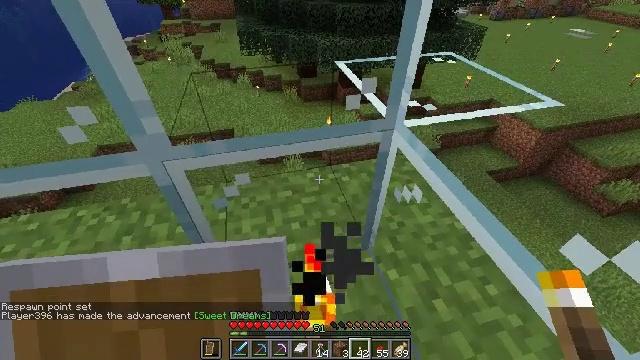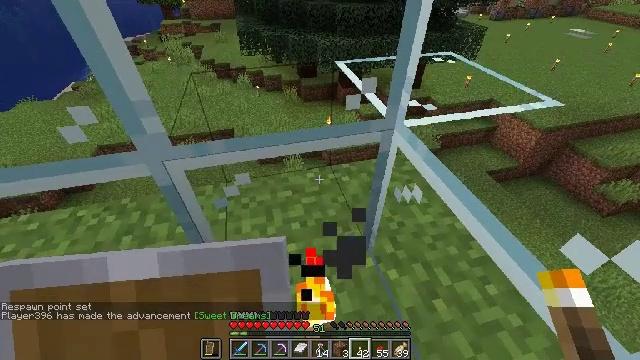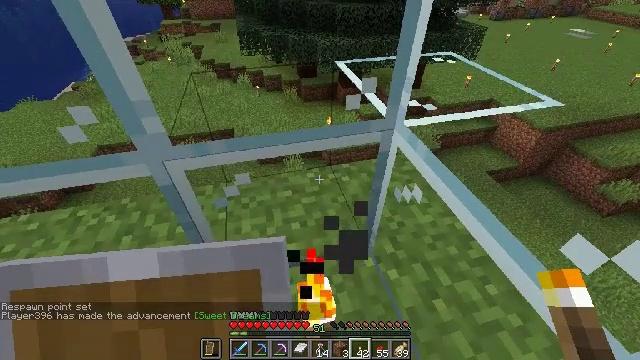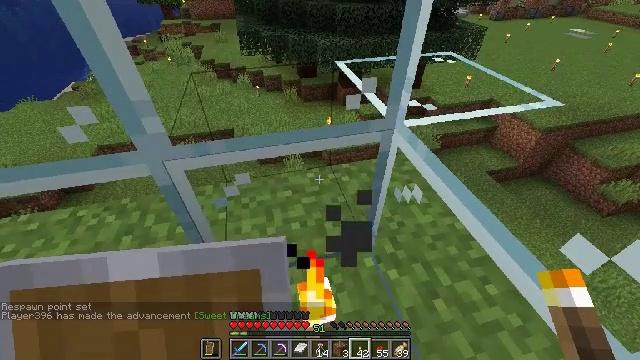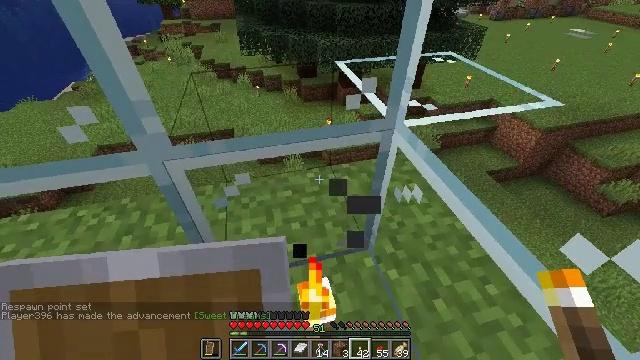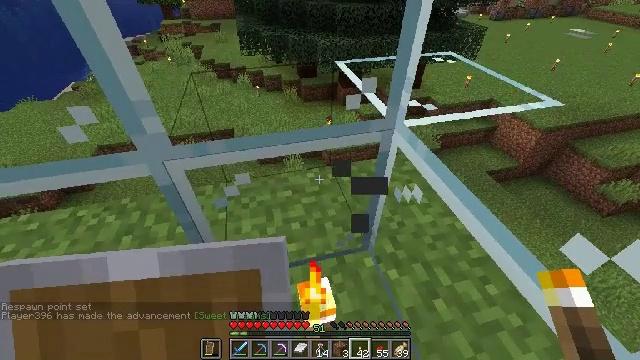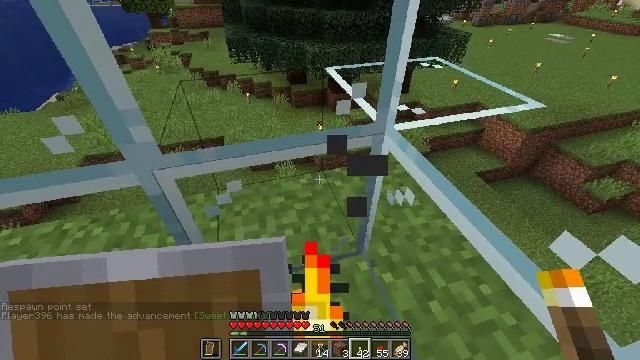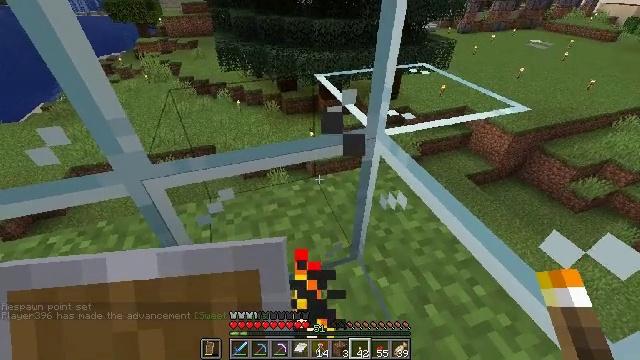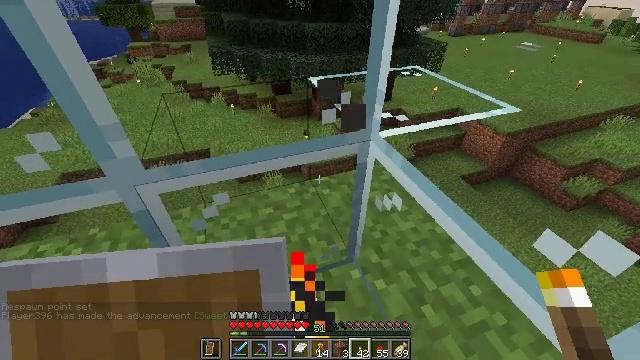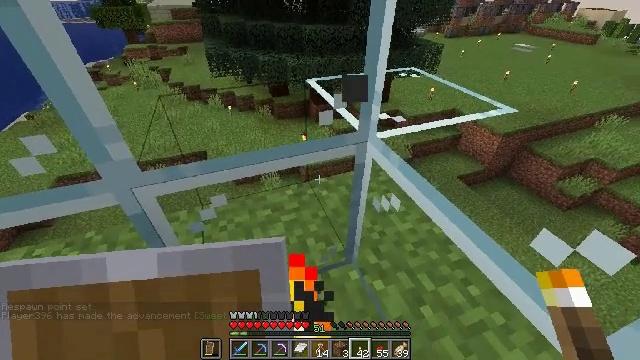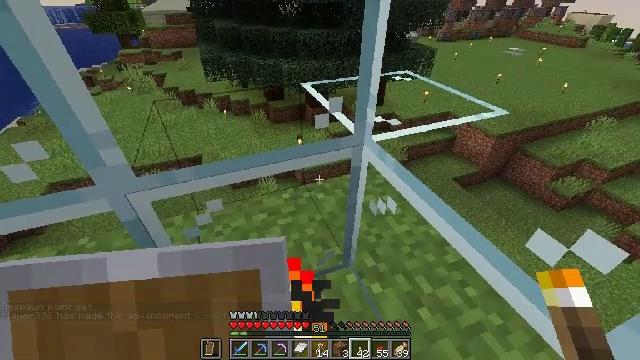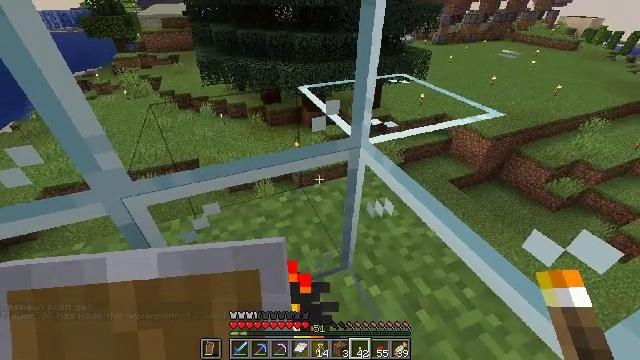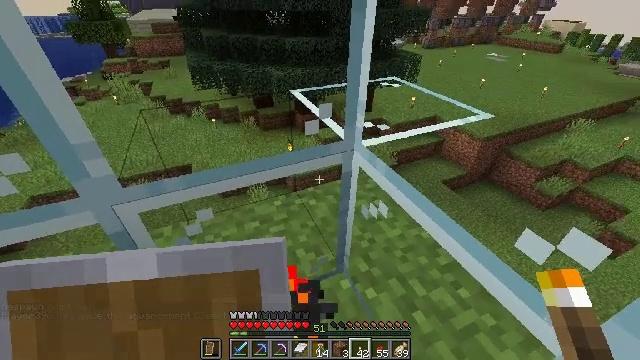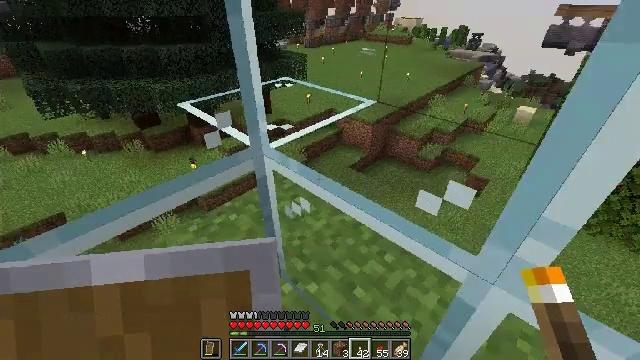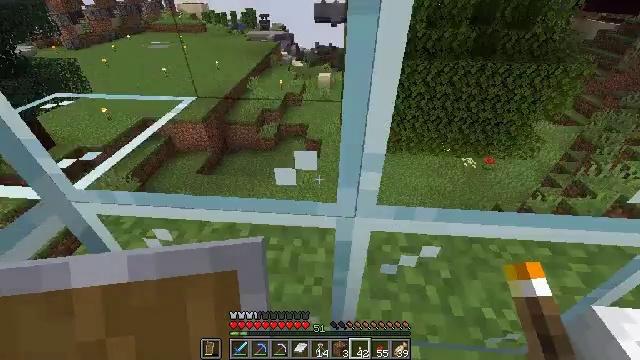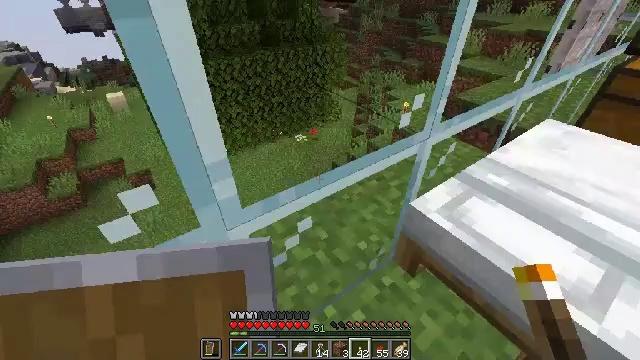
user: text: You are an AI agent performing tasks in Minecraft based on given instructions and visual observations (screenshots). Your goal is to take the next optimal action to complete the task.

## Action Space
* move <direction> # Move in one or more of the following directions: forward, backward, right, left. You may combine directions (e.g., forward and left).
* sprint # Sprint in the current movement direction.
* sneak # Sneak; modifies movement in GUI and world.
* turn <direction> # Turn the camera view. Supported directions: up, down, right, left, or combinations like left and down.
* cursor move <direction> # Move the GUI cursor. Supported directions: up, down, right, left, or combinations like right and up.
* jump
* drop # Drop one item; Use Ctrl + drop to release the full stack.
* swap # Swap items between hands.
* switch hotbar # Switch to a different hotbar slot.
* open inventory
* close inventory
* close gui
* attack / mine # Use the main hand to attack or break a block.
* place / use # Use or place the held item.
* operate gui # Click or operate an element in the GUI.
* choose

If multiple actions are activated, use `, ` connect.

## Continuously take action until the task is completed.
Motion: motion action
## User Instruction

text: Create a honey block using four honey bottles.
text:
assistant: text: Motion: no_op
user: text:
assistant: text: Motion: no_op
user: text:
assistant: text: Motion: no_op
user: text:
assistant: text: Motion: no_op
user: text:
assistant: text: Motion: no_op
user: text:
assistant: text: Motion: turn right and up
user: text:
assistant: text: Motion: turn right and up
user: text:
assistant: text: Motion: turn right
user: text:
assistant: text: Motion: no_op
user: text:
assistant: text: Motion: turn right
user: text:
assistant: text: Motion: no_op
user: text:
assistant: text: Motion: turn right
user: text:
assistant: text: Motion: turn right
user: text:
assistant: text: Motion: turn right and down
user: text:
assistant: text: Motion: turn right
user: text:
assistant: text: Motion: turn right
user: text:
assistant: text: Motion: turn right
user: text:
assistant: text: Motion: turn right and up
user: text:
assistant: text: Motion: move forward and move right, turn right and up
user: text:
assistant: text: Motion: move forward and move right, turn right
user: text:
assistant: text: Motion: move forward and move right, turn right and up
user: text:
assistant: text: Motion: move forward and move right, turn right and up
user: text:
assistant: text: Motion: move forward and move right, turn up
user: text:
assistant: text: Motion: move forward and move right, turn up
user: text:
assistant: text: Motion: move forward and move right, turn up
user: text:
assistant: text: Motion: move forward and move right
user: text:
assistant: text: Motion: move forward
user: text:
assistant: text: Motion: move forward
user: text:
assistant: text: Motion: move forward
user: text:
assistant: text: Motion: move forward